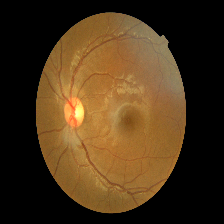
Diabetic retinopathy grade: Mild